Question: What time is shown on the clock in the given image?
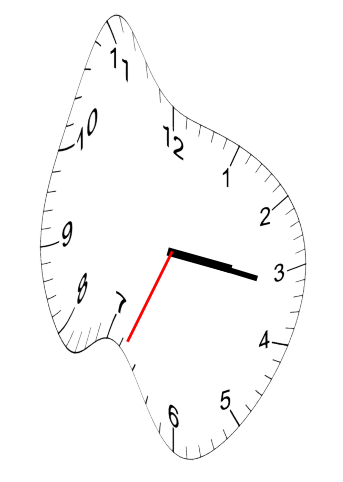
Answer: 03:16:34